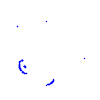
Particle: proton